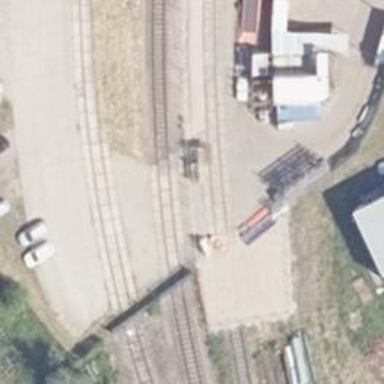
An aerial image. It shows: Railway level crossing.